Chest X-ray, PA view. Patient: 63 years old, sex M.
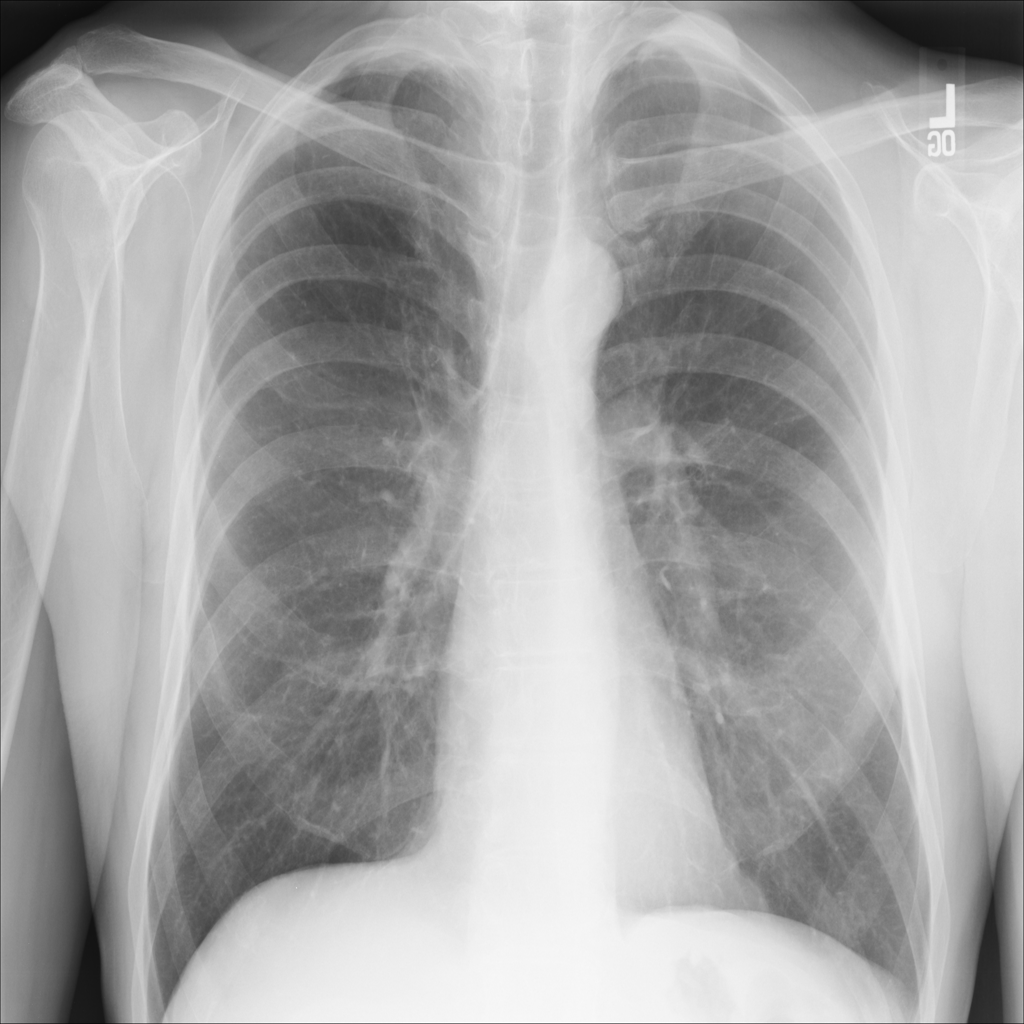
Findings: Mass